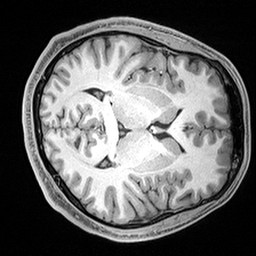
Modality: T1w
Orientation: axial
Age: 27
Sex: male
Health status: healthy
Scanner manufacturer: siemens
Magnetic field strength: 3 T
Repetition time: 2.4 s
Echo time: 0.00217 s